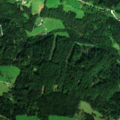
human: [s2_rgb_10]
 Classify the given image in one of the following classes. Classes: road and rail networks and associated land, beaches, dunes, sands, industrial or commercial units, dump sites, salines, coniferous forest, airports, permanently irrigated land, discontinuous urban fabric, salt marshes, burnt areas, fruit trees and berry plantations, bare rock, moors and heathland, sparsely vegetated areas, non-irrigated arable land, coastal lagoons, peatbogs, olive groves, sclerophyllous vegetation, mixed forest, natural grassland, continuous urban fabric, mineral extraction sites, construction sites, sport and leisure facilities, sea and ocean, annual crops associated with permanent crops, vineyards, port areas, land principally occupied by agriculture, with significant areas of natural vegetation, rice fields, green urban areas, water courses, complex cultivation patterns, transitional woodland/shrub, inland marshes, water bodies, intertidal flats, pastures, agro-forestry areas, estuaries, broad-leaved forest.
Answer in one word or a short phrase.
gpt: pastures, broad-leaved forest, mixed forest